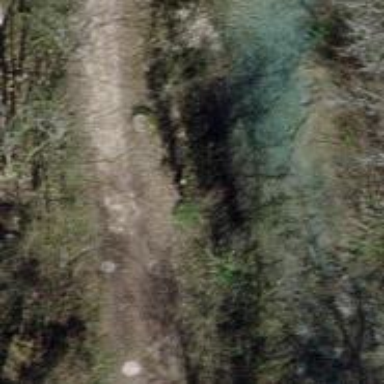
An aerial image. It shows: Compacted path road.